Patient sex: F
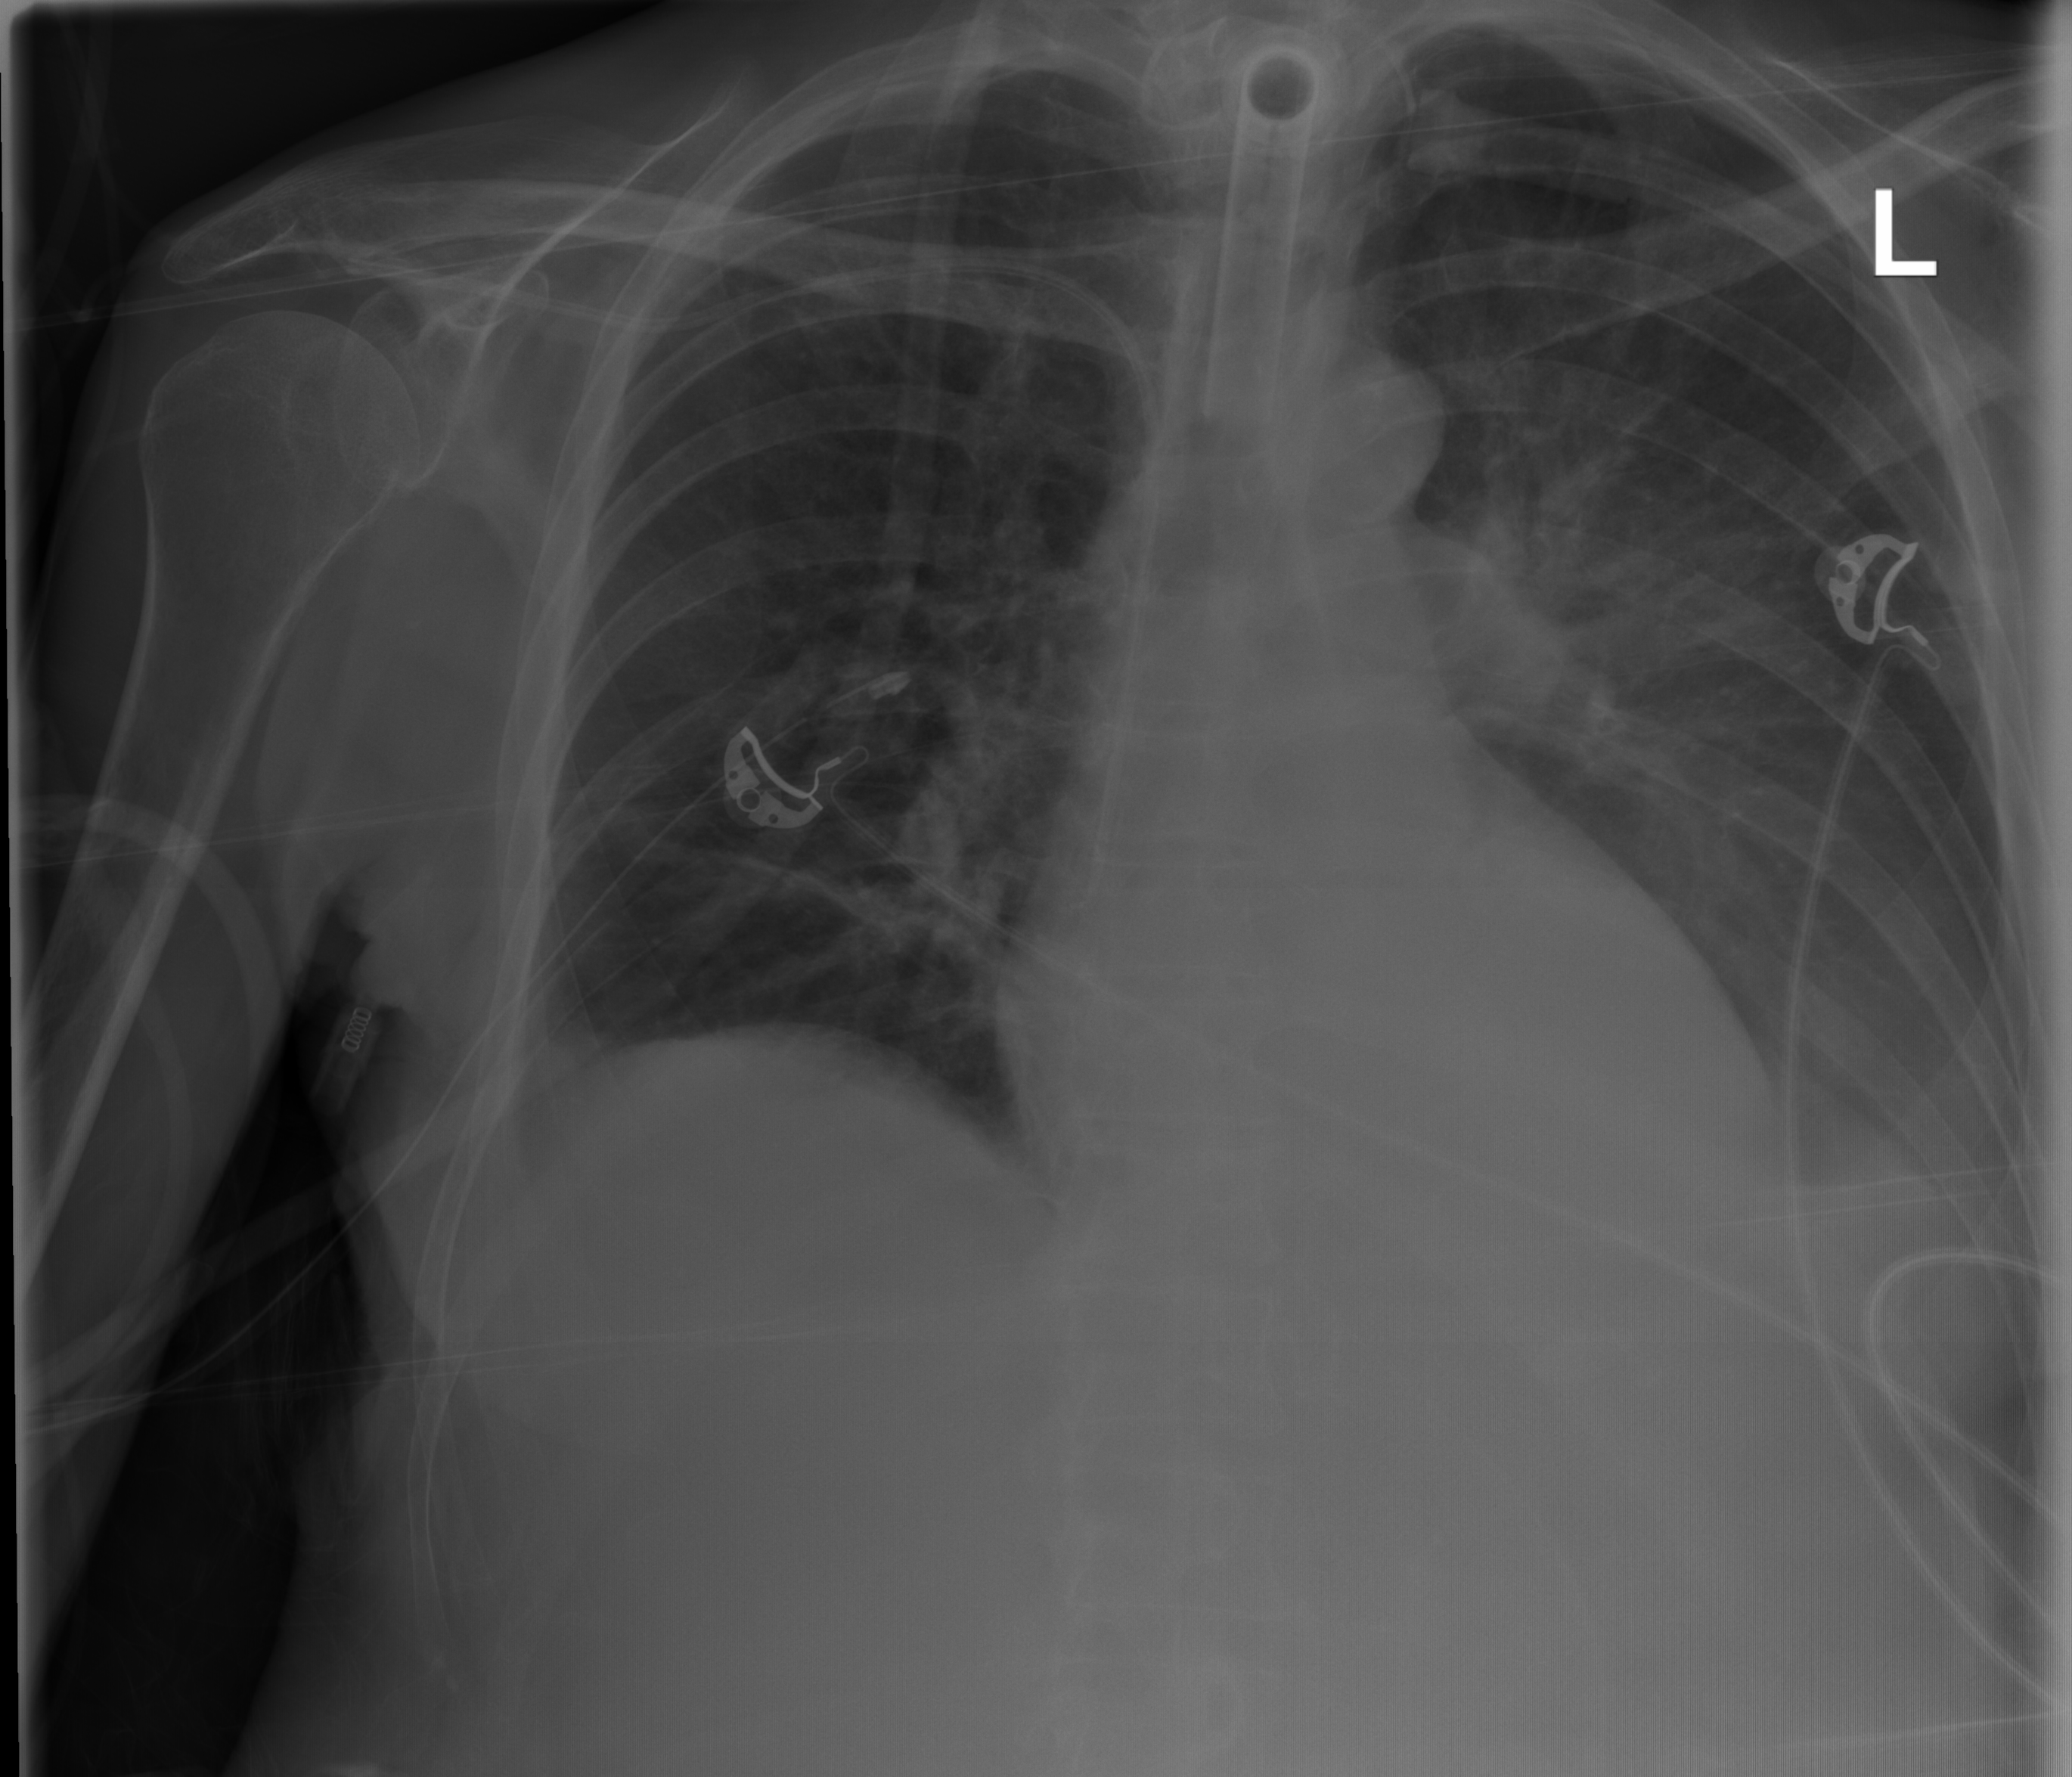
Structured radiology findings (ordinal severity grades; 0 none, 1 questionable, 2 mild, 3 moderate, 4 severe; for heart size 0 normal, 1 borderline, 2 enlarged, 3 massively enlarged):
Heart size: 0
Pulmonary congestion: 2
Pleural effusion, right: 0
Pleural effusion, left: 2
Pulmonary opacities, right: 0
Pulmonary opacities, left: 0
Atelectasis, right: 0
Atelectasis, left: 2